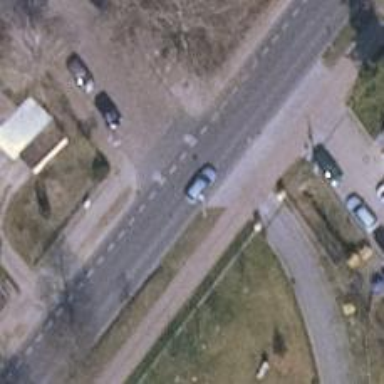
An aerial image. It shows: Residential road with paved surface. There are sidewalks on both sides of the road.